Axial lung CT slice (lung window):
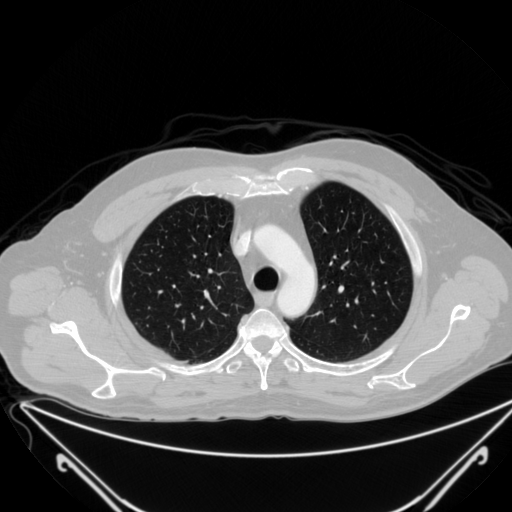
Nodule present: no